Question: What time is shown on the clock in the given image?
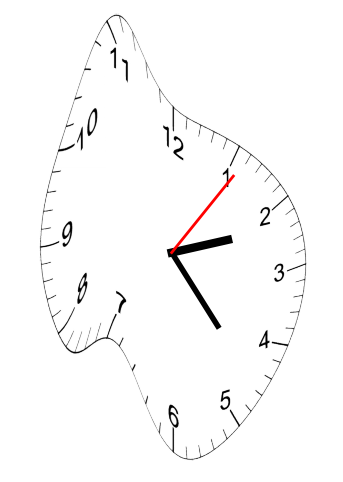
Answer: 02:23:06